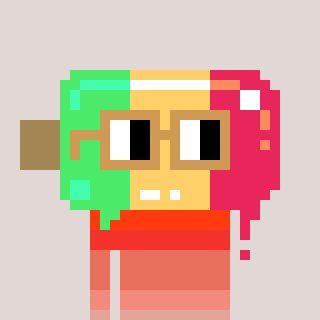
a pixel art character with square brown glasses, a icepop-shaped head and a cold-colored body on a warm background